Question: Can I make a div with a custom shape? I mean, I have a rectangular div by default, and a few shapes can be obtained by exploiting the border-radius property of the div, but what I am looking for is a semi-leaf shaped element, something like this:

The picture isn't all that great, but that's what I am looking for. The elements in the div should be placed in this shape. How do I attain such functionality?
I am not just looking for just a shape, but an element which is shaped this way which could hold more elements.
The major issue I am facing if I use border-radius as the solution is that, I have floated images inside this div, now if I use border-radius, it is either clipped as in Firefox or overflows out of its border as in <URL> browsers. How do I get this content to strictly be inside the shaped div?
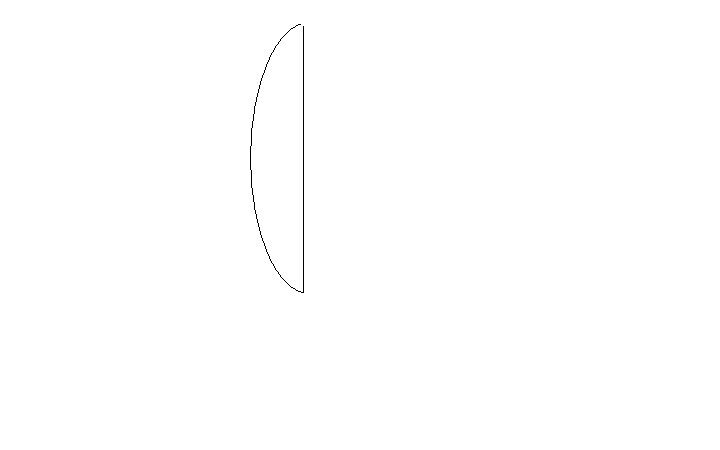
Answer: Regarding the , you can achieve that by tweaking the radii of the border angles using the CSS border-radius property:
'''
width:25px;
height:200px;
background-color:#333;
border-top-left-radius:50px 200px;
border-bottom-left-radius:50px 200px;
-moz-border-radius-topleft:50px 200px;
-moz-border-radius-bottomleft:50px 200px;
'''
Easy working solid div demo: <URL>
Doing it with just a border on a single div will NOT render well on a Mac - for example, if you just have a white background and a black border, the border will "cut out" and then "re-appear" due to the poor calculations of the <URL> it looks great. You could easily double up your divs, one white, and one 1 pixel larger black which sits underneath it, like so:
Working outline example: <URL>
As far as the , they won't naturally be positioned in such a way to compliment this shape, so you'll need to give them absolute positioning and give the parent an 'overflow:hidden;' property.